一年级 · 组合数学
图做题:

（1）和 共有多少只?

（2）比 多多少只?
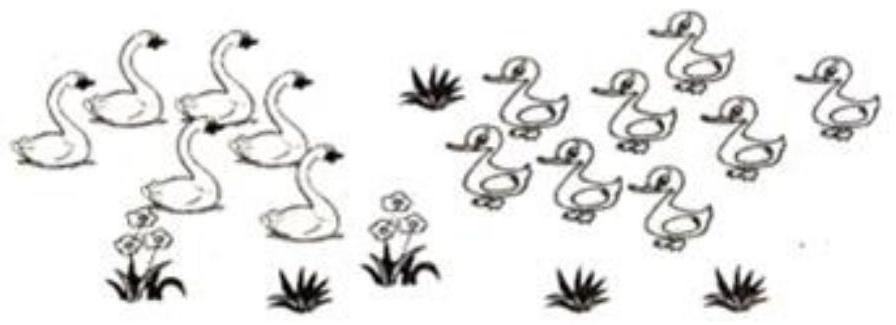
答案: 1) $6+8=14$

(2) $8-6=2$